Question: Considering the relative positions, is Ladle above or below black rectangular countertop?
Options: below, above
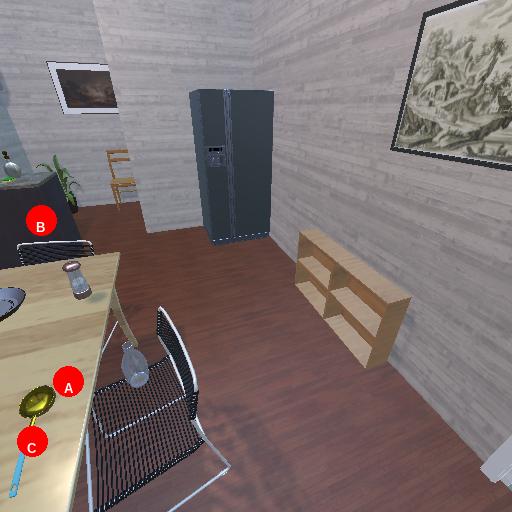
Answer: below